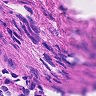
Metastatic tissue present: no